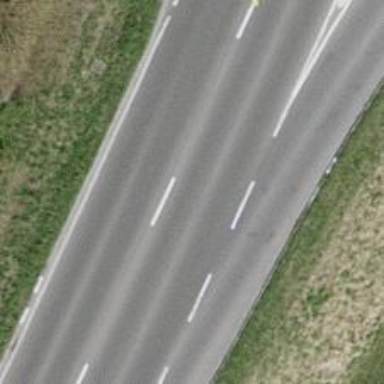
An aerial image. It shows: Primary road with asphalt surface.